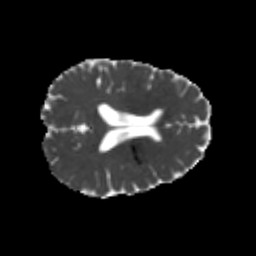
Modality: MD
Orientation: axial
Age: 26
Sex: female
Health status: healthy
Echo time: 0.074 s